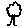
Label: tree